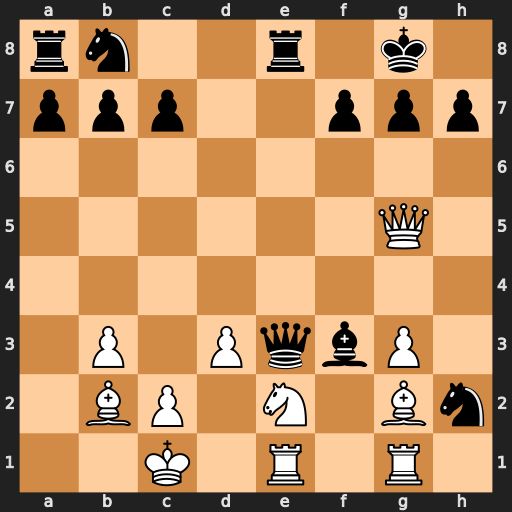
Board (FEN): rn2r1k1/ppp2ppp/8/6Q1/8/1P1PqbP1/1BP1N1Bn/2K1R1R1
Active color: w
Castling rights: -
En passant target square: -
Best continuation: Qxe3 Rxe3 Nd4 Rxe1+ Rxe1